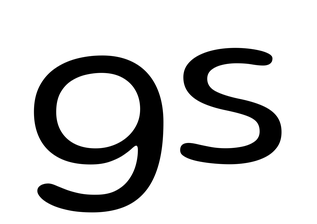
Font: Gluten_Light